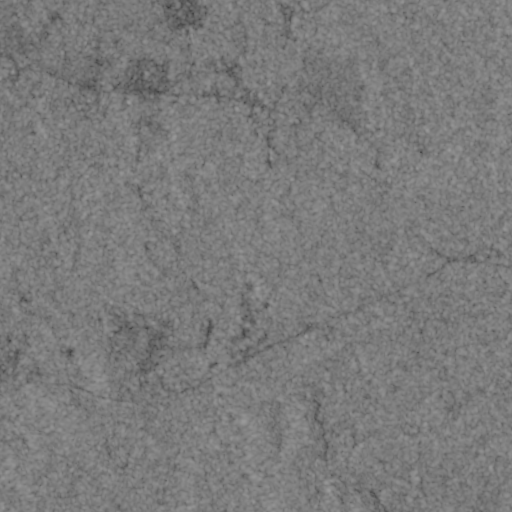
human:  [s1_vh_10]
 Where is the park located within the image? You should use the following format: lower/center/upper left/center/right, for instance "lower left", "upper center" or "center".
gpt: The park is located in the upper center of the image.
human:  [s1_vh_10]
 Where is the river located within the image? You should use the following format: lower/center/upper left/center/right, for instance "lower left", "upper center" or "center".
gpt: The river is located in the upper of the image.
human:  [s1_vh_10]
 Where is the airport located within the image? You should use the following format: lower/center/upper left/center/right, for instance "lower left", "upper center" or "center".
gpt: There is no airport in the image.

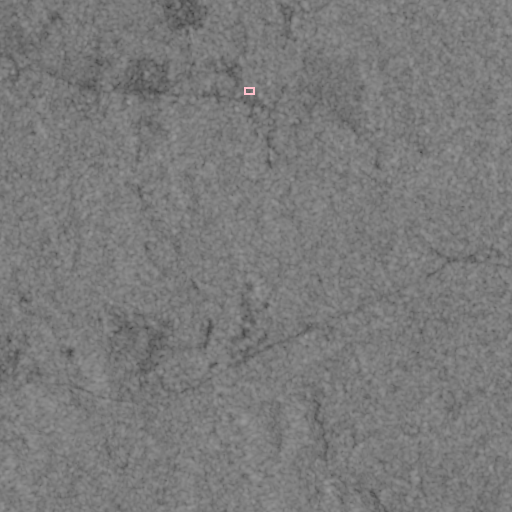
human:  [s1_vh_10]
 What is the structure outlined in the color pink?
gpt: The structure outlined in pink is a park.
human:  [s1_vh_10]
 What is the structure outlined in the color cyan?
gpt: There is no cyan outline.